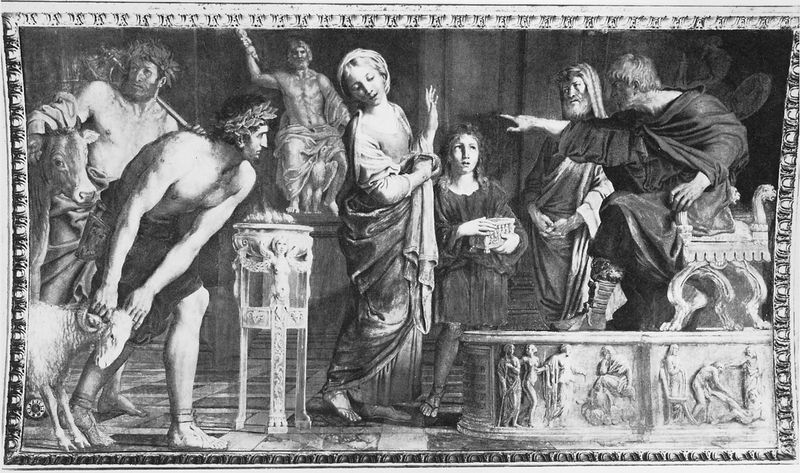
Titel: Die Verurteilung der Heiligen Cecilia
Künstler: Domenichino
Standort: Rom, S. Luigi dei Francesi (EU - I - Latium)
Schlagwörter: dunkel, gemälde, mann, frau, hell, männer, schwarz, stuhl, zeichnung, malerei, gericht, rahmen, kind, statue, kuh, thron, foto, fotografie, gewölbe, schaf, religion, druck, stich, strafe, kranz, lorbeer, rom, anklage, antik, zeus, kränze, opfer, fresko, bock, schafbock, christentum, ochs, widder, katholiken, schafsbock, rechtsprechung, kohlebecken, enrahmen